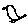
Label: bird